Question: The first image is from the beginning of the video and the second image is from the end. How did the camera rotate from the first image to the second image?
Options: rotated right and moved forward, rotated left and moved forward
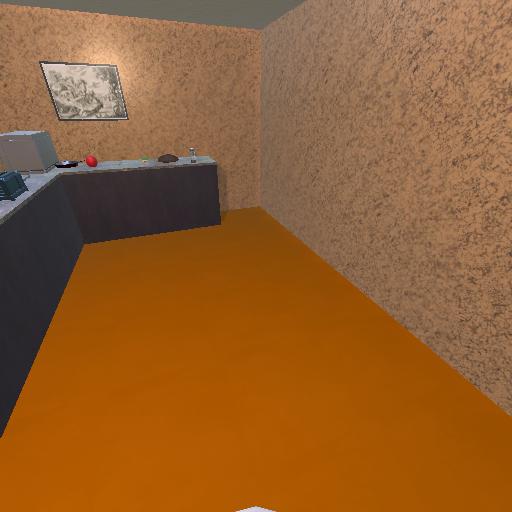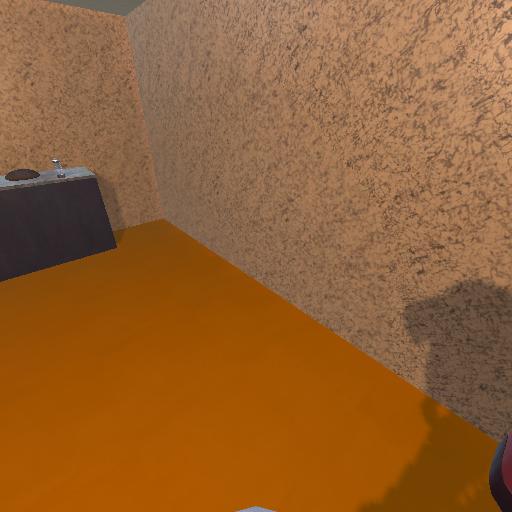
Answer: rotated right and moved forward